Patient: sex M, age 62
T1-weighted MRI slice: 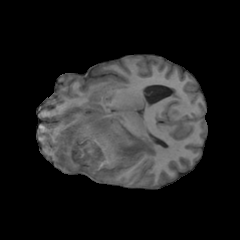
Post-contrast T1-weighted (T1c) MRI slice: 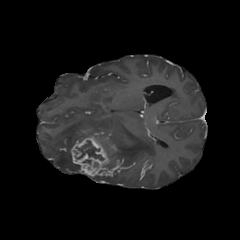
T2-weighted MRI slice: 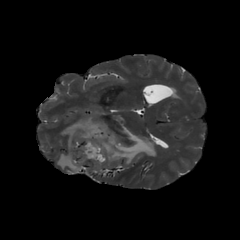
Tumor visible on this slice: yes
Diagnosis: Glioblastoma, IDH-wildtype
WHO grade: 4